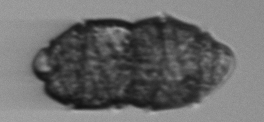
Label: Margalefidinium